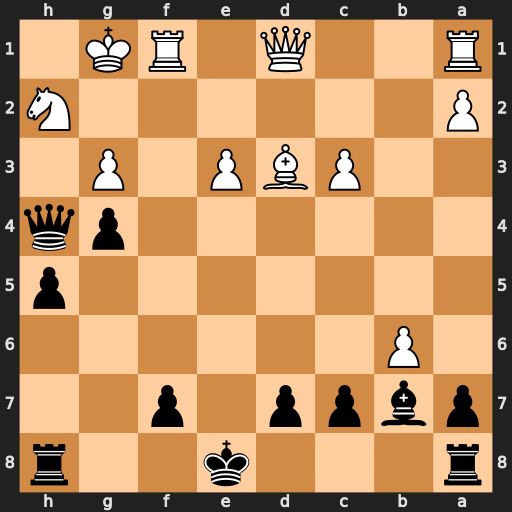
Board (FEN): r3k2r/pbpp1p2/1P6/7p/6pq/2PBP1P1/P6N/R2Q1RK1
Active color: b
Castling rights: kq
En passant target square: -
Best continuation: Qxg3#